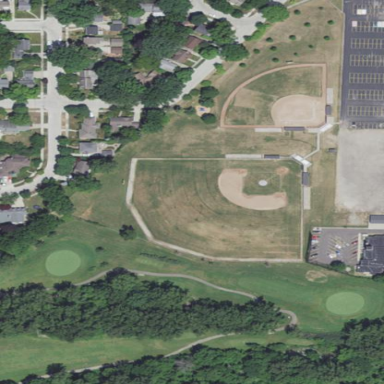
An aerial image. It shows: Baseball pitch for leisure land.